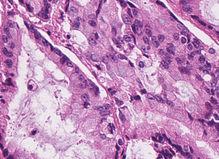
Tumor epithelial tissue: yes
Tumor-associated stroma tissue: yes
Normal tissue: no